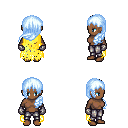
a pixel art fantasy rpg character, female body template, human, dark skin, yellow tattered cape, metal pants, white cyan left-swept hairstyle, metal gloves, four views (front, back, left, right), 2x2 character sprite sheet, small pixel art, hard edges, no anti-aliasing